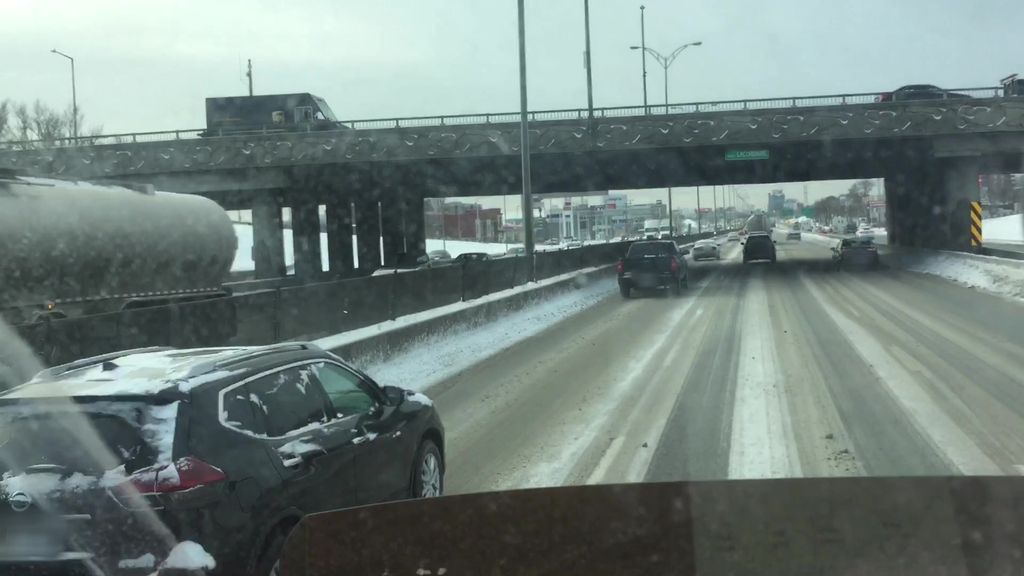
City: montreal